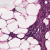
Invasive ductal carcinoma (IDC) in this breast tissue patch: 1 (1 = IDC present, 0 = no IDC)